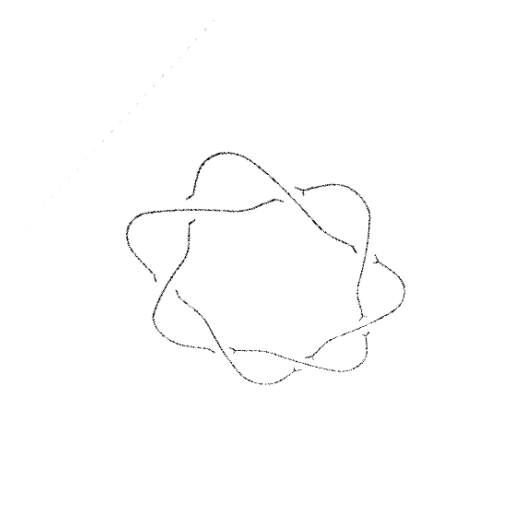
Crossing number: 7